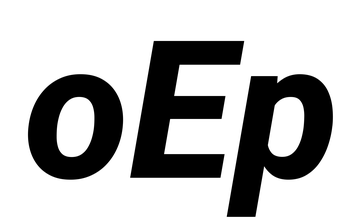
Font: Roboto-Italic_ExtraBold_Italic